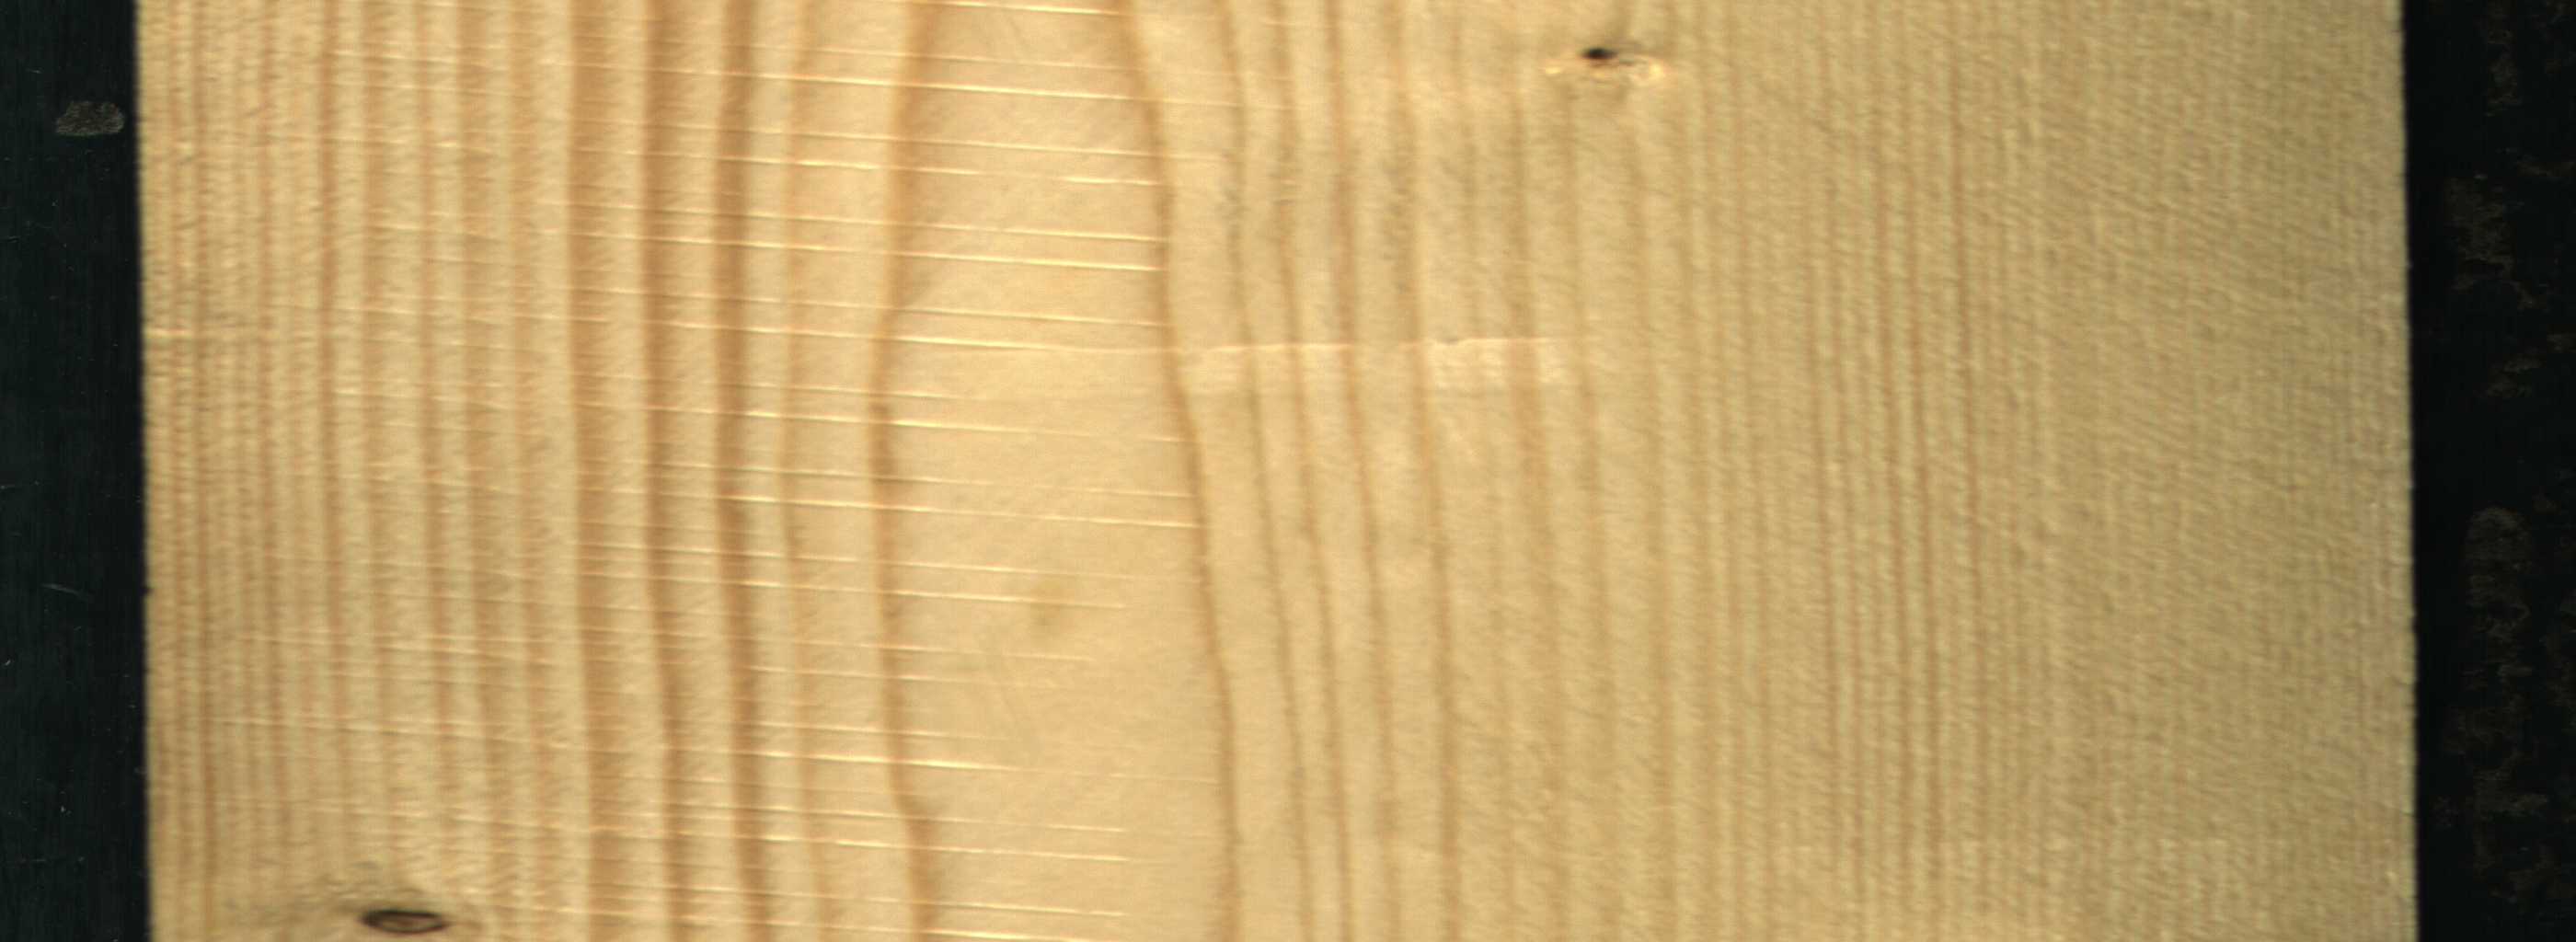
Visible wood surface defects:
Dead_Knot
Dead_Knot